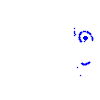
Particle: pion